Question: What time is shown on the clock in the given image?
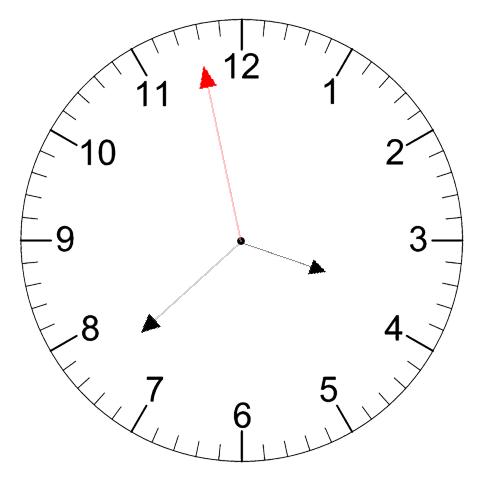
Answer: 03:37:58